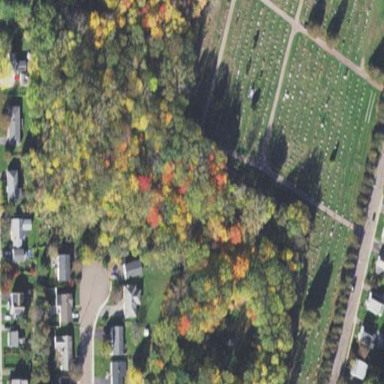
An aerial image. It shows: Cemetery.